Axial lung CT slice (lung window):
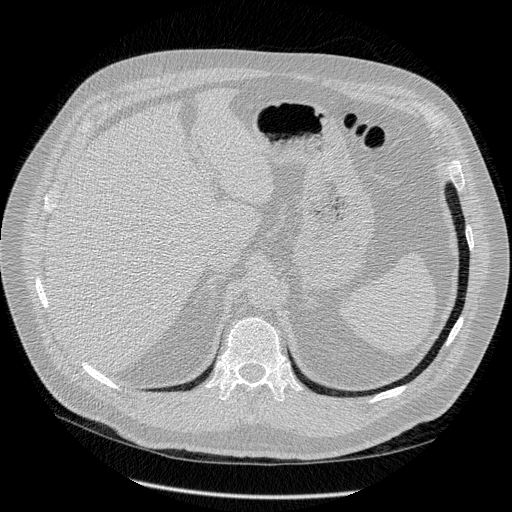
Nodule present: no